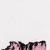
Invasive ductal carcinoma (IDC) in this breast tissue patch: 0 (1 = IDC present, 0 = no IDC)